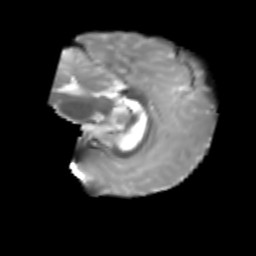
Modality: T2w
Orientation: sagittal
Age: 6
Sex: male
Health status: healthy